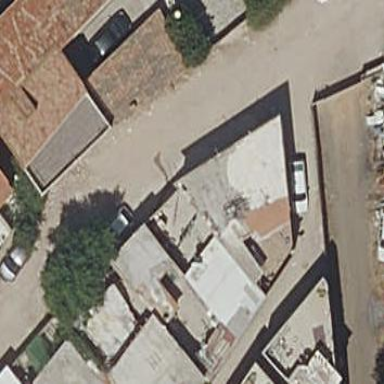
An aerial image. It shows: Detached building.